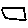
Label: square